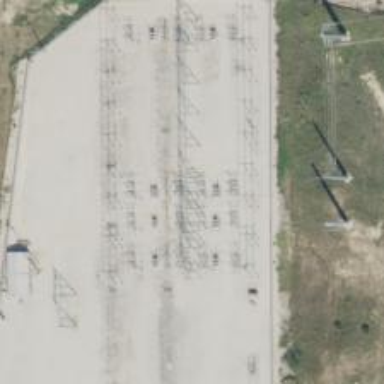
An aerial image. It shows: Power tower.